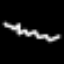
Label: squiggle